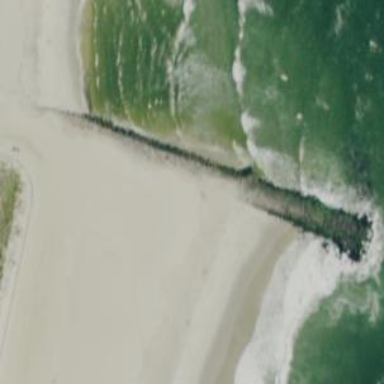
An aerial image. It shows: Breakwater made of rocks.